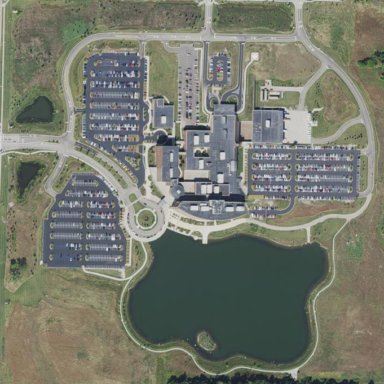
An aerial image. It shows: Healthcare facility identified as hospital.